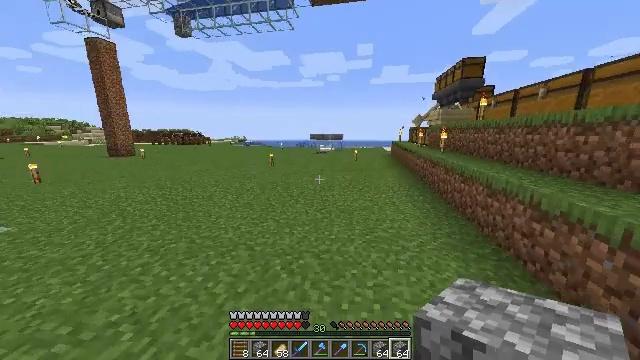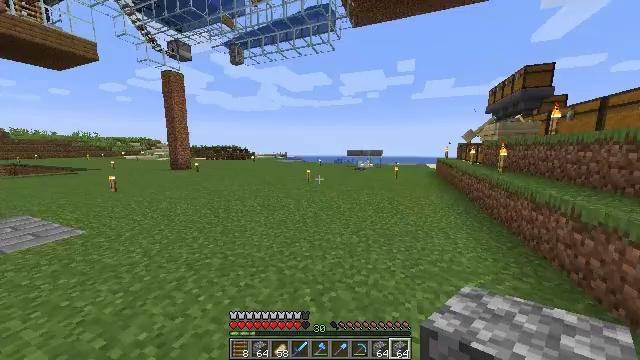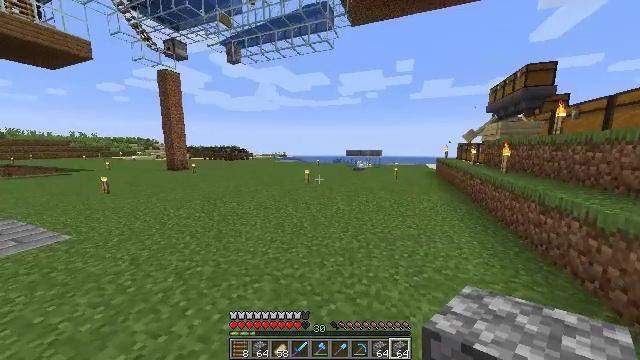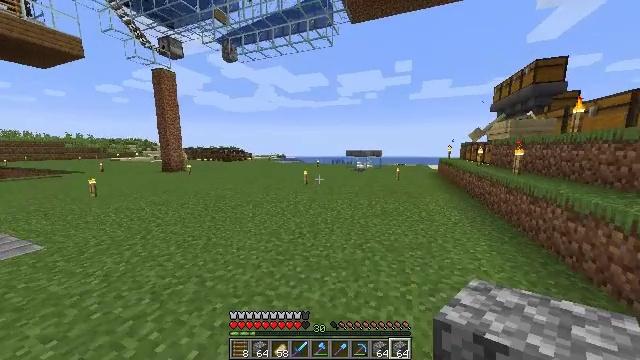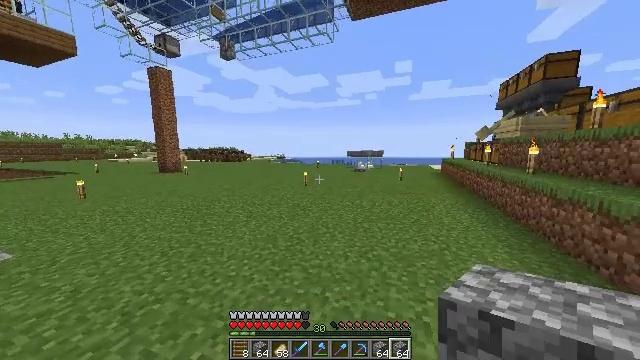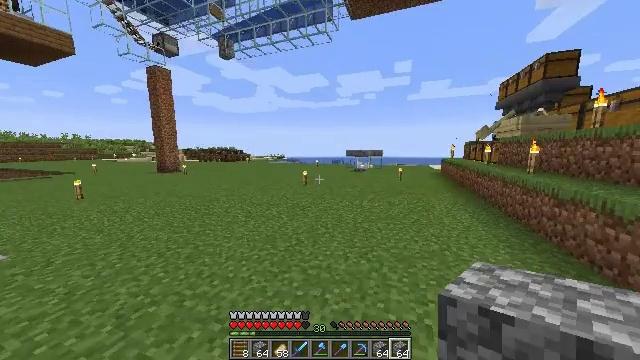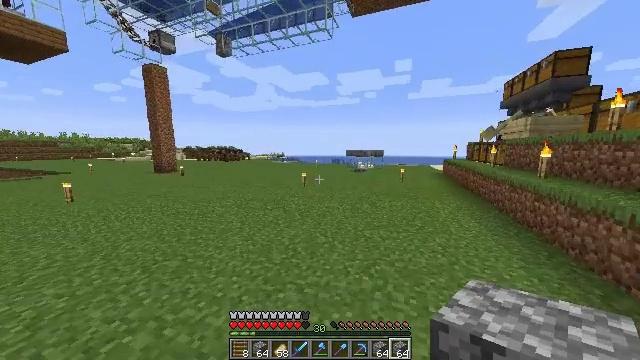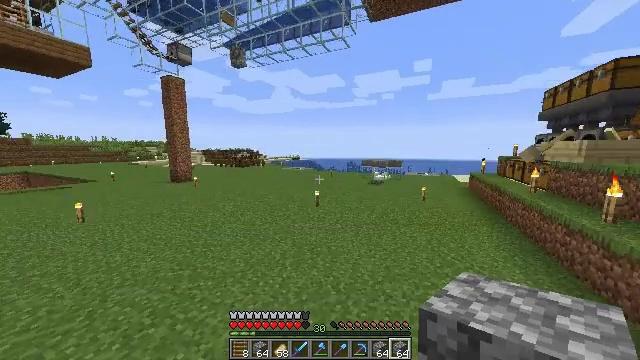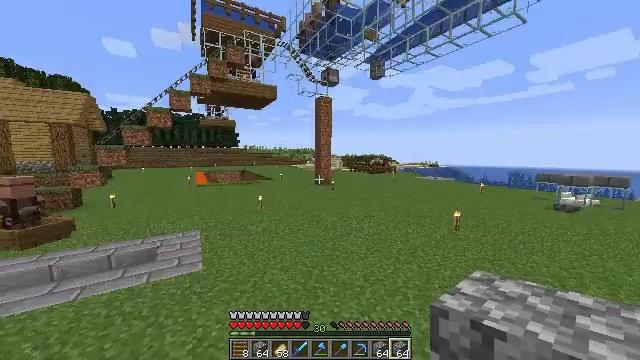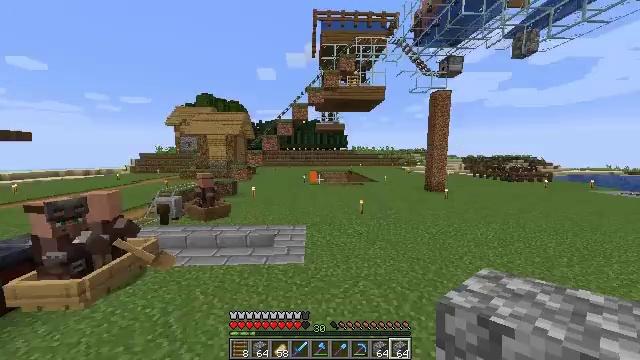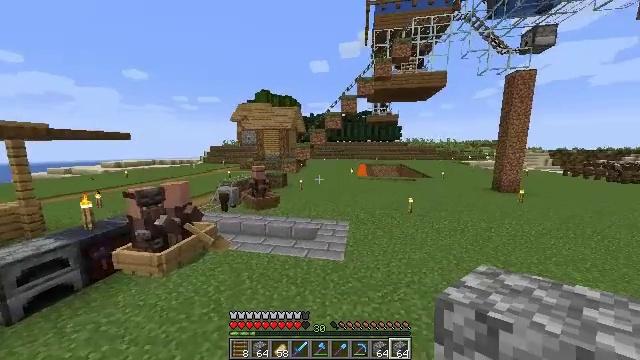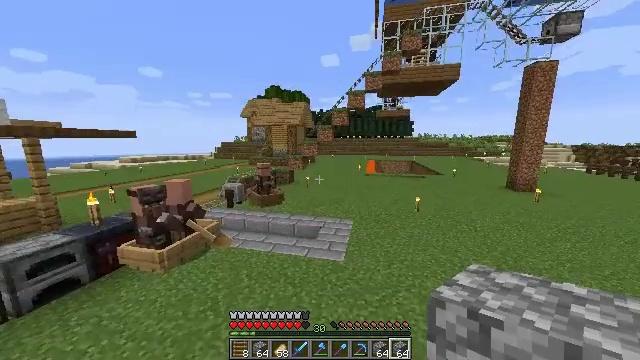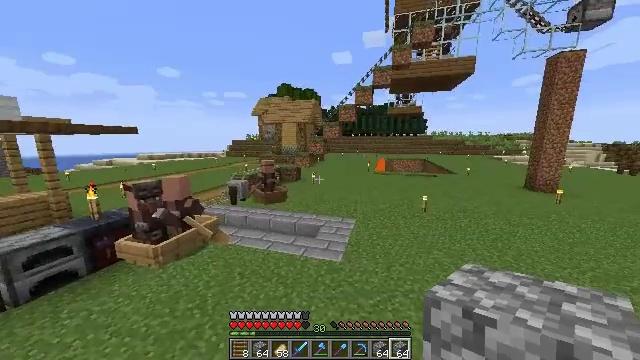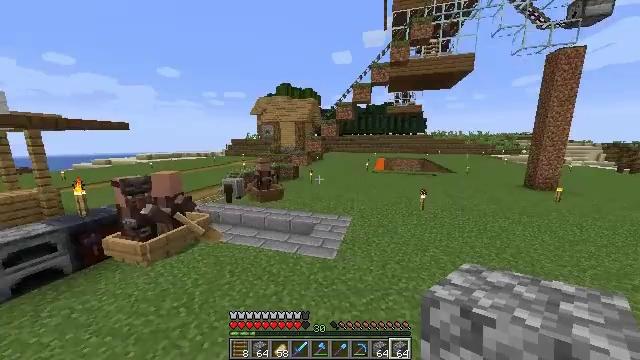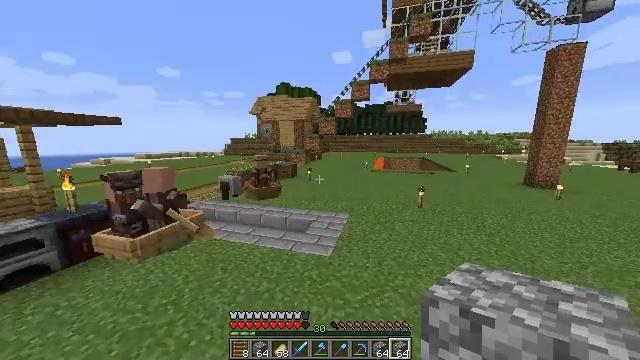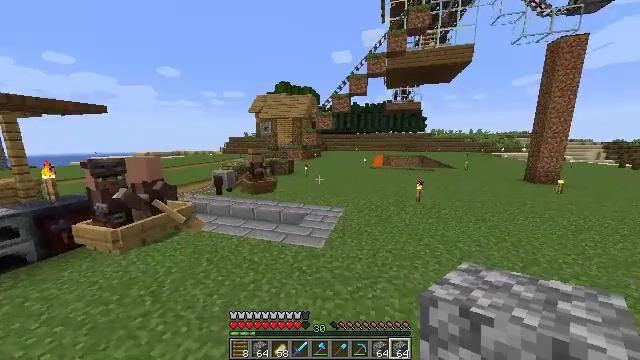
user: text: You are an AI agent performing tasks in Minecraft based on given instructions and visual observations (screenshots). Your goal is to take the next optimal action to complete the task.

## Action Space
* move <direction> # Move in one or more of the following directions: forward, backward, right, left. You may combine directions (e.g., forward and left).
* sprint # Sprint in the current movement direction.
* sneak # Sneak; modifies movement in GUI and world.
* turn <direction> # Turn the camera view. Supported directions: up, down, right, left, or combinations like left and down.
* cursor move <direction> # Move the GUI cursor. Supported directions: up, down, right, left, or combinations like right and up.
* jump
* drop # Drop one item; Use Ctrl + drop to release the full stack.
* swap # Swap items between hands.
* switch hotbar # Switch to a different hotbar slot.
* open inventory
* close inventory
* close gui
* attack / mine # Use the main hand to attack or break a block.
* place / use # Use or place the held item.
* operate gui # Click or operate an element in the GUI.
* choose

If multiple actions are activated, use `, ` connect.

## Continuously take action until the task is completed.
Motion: motion action
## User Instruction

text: Produce a diamond hoe at the crafting table.
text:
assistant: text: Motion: move forward, sprint, turn left and up
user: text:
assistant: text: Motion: move forward, sprint
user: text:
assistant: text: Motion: move forward
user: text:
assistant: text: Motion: move forward
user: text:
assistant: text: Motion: move forward
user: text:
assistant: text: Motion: move forward, jump
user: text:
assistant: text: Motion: move forward, turn left, jump
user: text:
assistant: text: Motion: move forward, turn left and up, jump
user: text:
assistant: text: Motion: move forward, turn left, jump
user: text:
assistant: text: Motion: move forward, turn left and down, jump
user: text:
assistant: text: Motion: move forward, turn left and down, jump
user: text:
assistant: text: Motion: move forward, turn left, jump
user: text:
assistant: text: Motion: move forward, jump
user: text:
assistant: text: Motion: move forward, jump
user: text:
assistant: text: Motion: move forward, jump
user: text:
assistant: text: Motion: move forward, jump
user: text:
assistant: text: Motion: move forward, sprint, jump
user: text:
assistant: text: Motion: move forward, sprint, turn left, jump
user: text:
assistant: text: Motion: move forward, sprint, turn left, jump
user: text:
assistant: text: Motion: move forward, sprint, turn left, jump
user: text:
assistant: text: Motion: move forward, turn left, jump
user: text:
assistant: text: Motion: move forward, turn left, jump
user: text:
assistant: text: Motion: move forward, turn left
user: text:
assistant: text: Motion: move forward, turn left
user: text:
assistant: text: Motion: move forward, turn left
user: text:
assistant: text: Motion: move forward, turn left
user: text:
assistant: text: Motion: turn left
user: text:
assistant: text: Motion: no_op
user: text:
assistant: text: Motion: move forward
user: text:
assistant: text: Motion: move forward